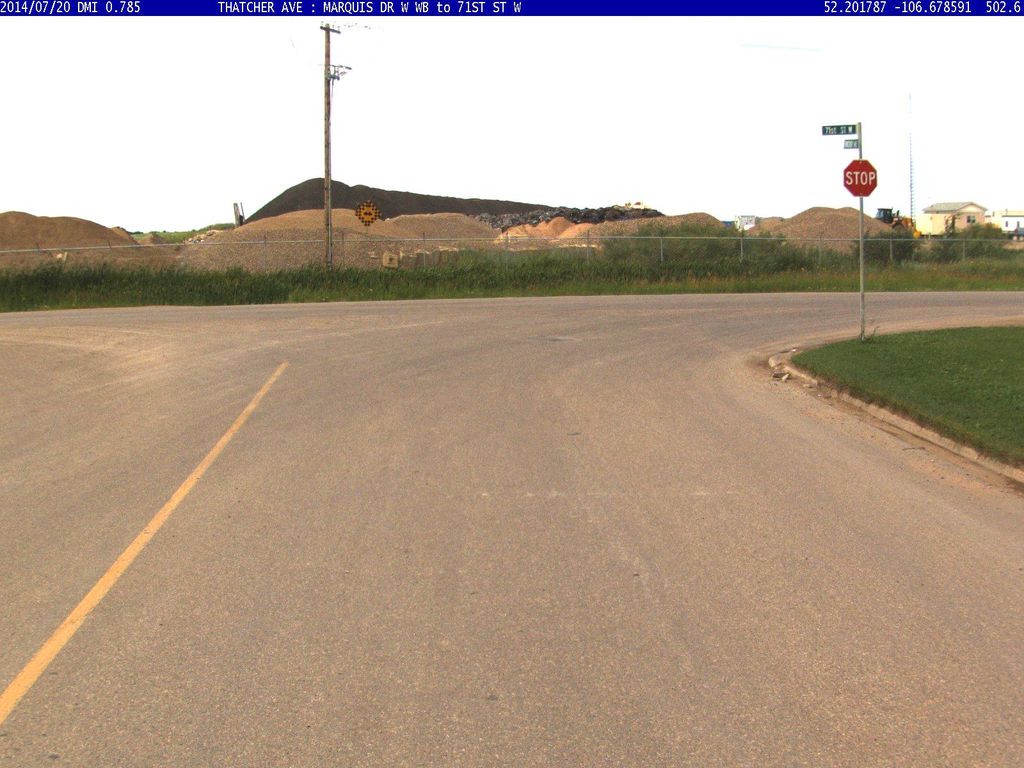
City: saskatoon